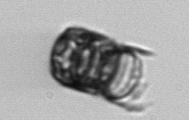
Label: Paralia_sulcata